Question: I have a shapefile that is opened and looks as such:

Now I am attempting to draw a line from two points I click on that map; however the code they give for the 'QuickStart.java' example is exceptionally vague.
Here is their code:
'''
package org.geotools.tutorial;
import java.io.File;
import org.geotools.data.FileDataStore;
import org.geotools.data.FileDataStoreFinder;
import org.geotools.data.simple.SimpleFeatureSource;
import org.geotools.map.FeatureLayer;
import org.geotools.map.Layer;
import org.geotools.map.MapContent;
import org.geotools.styling.SLD;
import org.geotools.styling.Style;
import org.geotools.swing.JMapFrame;
import org.geotools.swing.data.JFileDataStoreChooser;
import org.geotools.geometry.jts.JTSFactoryFinder;
import com.vividsolutions.jts.geom.Coordinate;
import com.vividsolutions.jts.geom.LineString;
/**
* Prompts the user for a shapefile and displays the contents on the screen in a map frame.
* <p>
* This is the GeoTools Quickstart application used in documentationa and tutorials. *
*/
public class Quickstart {
/**
* GeoTools Quickstart demo application. Prompts the user for a shapefile and displays its
* contents on the screen in a map frame
*/
public static void main(String[] args) throws Exception {
// display a data store file chooser dialog for shapefiles
File file = JFileDataStoreChooser.showOpenFile("shp", null);
if (file == null) {
return;
}
FileDataStore store = FileDataStoreFinder.getDataStore(file);
SimpleFeatureSource featureSource = store.getFeatureSource();
// Create a map content and add our shapefile to it
MapContent map = new MapContent();
map.setTitle("Quickstart");
Style style = SLD.createSimpleStyle(featureSource.getSchema());
Layer layer = new FeatureLayer(featureSource, style);
map.addLayer(layer);
// Now display the map
JMapFrame.showMap(map);
}
}
'''
Now, where I am confused is as to what method I should use to click two points and draw a line between them?
Anyone have any good resources on this? I've read up on the GeoTools documentation and am still a bit confused.
I attempted to do the generic code on the site but it does not appear on the map.
'''
GeometryFactory geometryFactory = JTSFactoryFinder.getGeometryFactory( null );
Coordinate[] coords =
new Coordinate[] {new Coordinate(0, 2), new Coordinate(2, 0), new Coordinate(8, 6) };
LineString line = geometryFactory.createLineString(coords);
Style style2 = SLD.createLineStyle(Color.BLUE, 1);
Layer layer2 = new FeatureLayer(featureSource, style2);
'''
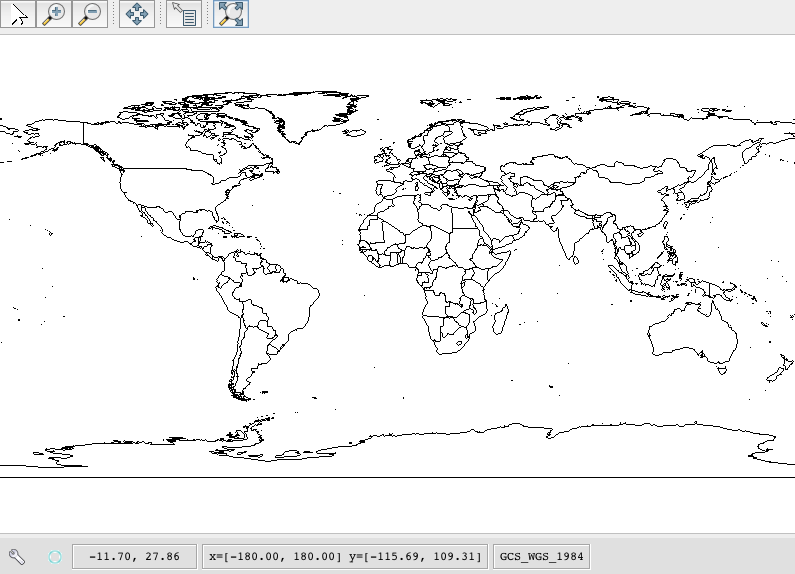
Answer: Adding the line to a collection which you can add to the layer:
- <URL>'''
DefaultFeatureCollection lineCollection = new DefaultFeatureCollection();
lineCollection.add(simpleFeature);
'''
- Add the DefaultFeatureCollection rather than the FeatureSource to the new created layer as a constructor parameter.'''
Layer layer = new FeatureLayer(lineCollection, style);
'''
- add the layer to the map like in your first snipped. '''
map.addLayer(layer);
'''
For the creation of the SimpleFeature, see also the <URL>